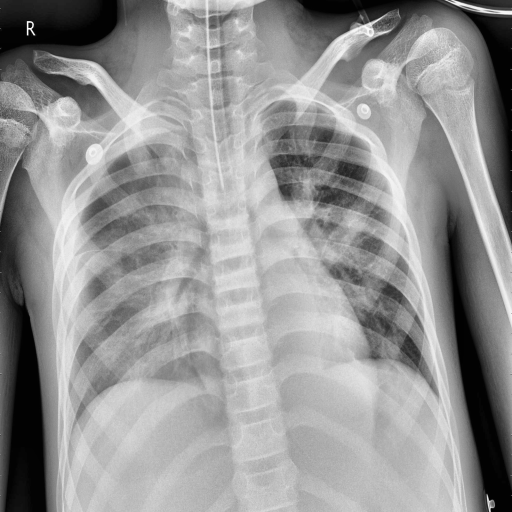
Finding: PNEUMONIA